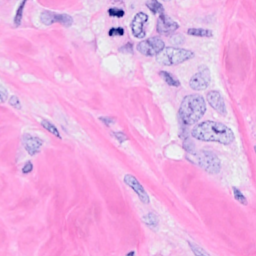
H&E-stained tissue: Breast